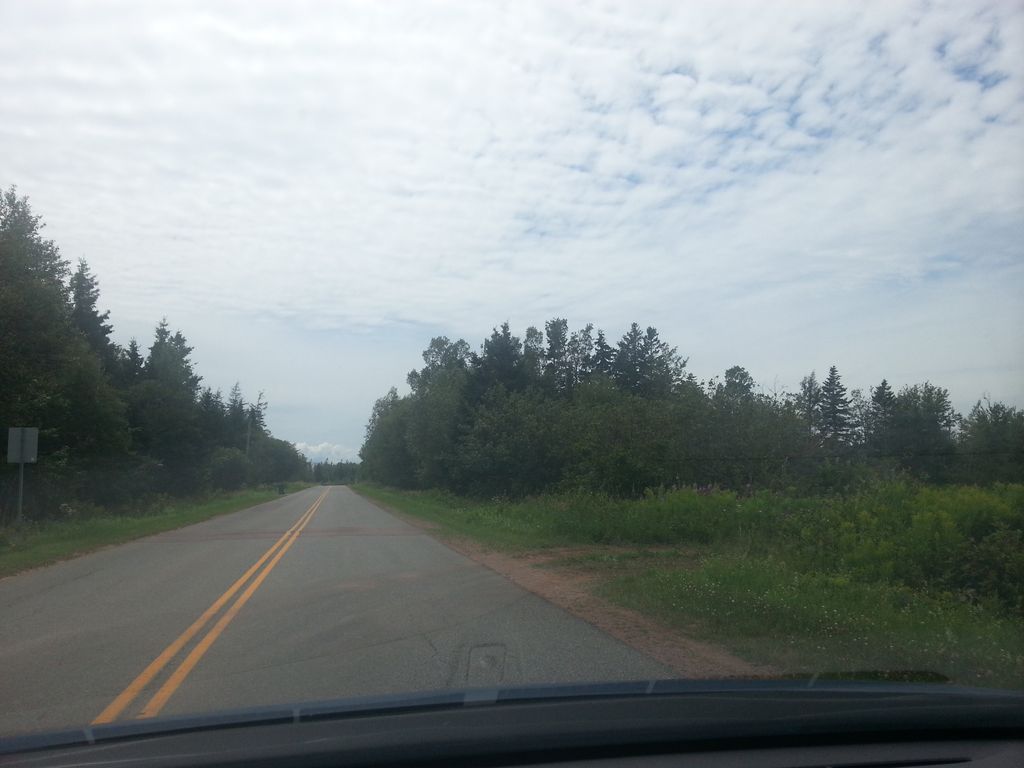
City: charlottetown